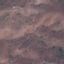
Land use / land cover class: HerbaceousVegetation